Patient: sex M, age 36
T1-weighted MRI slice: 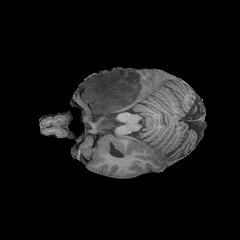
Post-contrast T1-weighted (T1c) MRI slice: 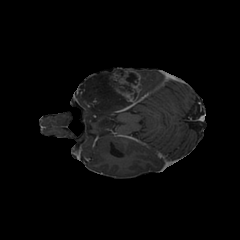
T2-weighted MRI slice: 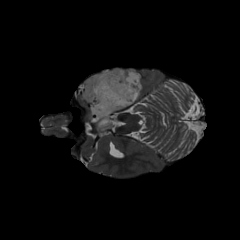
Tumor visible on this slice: yes
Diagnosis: Astrocytoma, IDH-mutant
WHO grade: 4